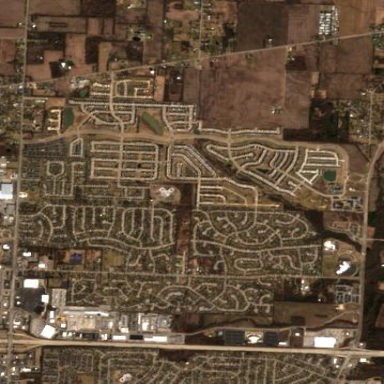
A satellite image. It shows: Residential area composed of single-family homes.